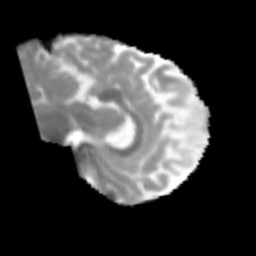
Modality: MD
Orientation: sagittal
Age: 30
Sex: male
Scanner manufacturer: siemens
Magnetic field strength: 3 T
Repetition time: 2.3 s
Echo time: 0.085 s